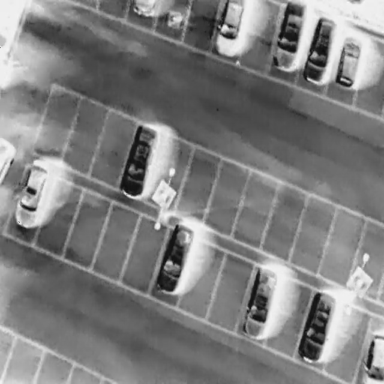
There are ten Cars in the infrared image.